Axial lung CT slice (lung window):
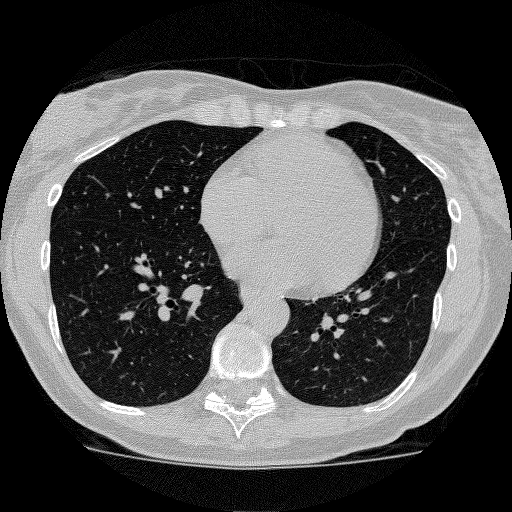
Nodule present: no